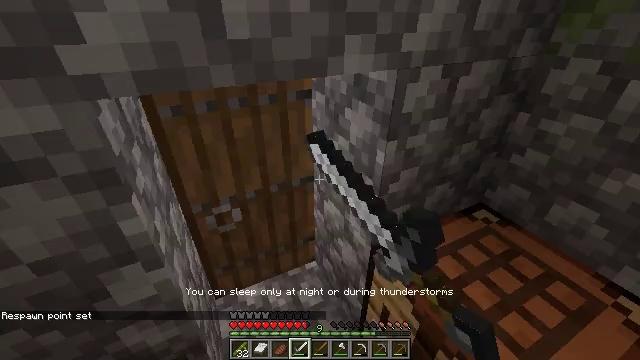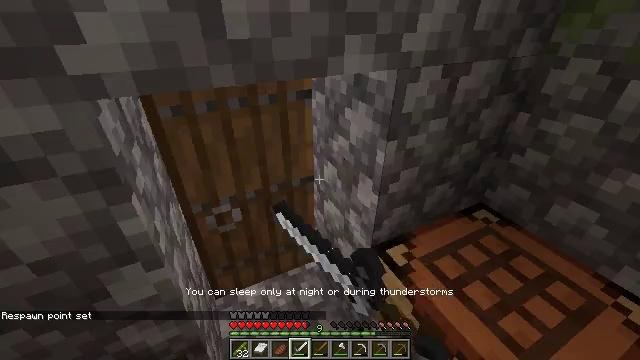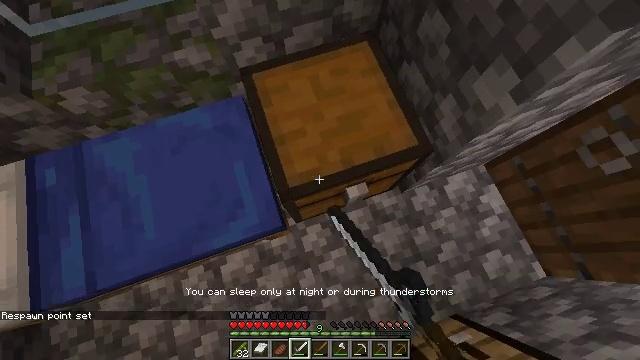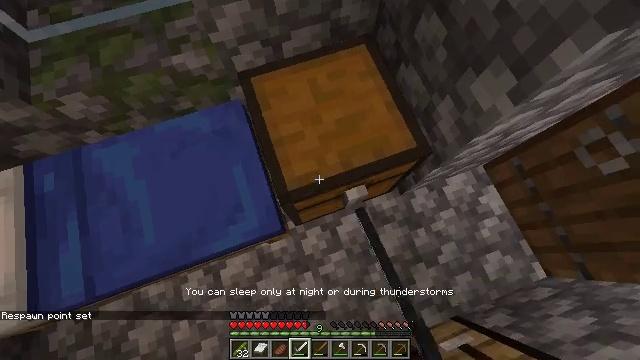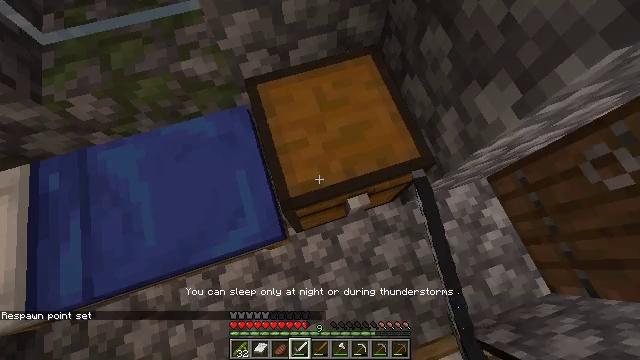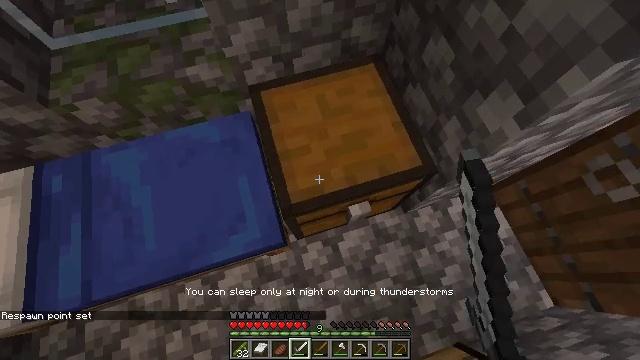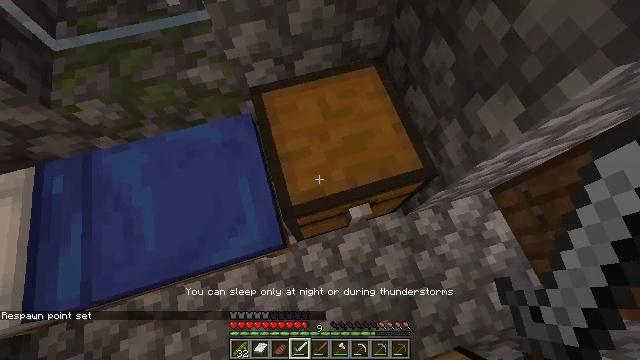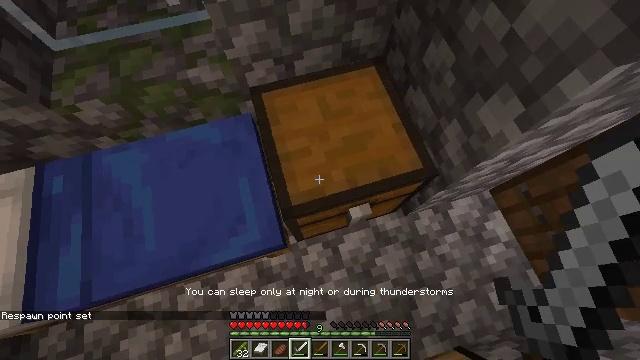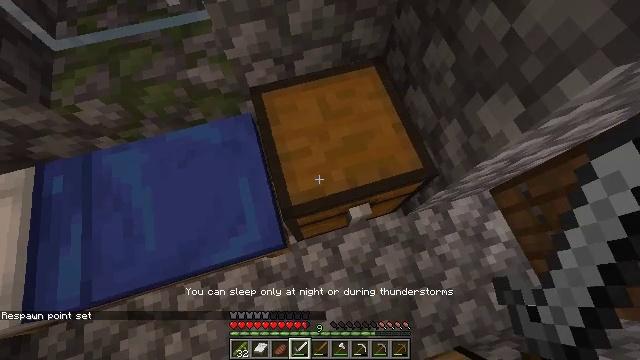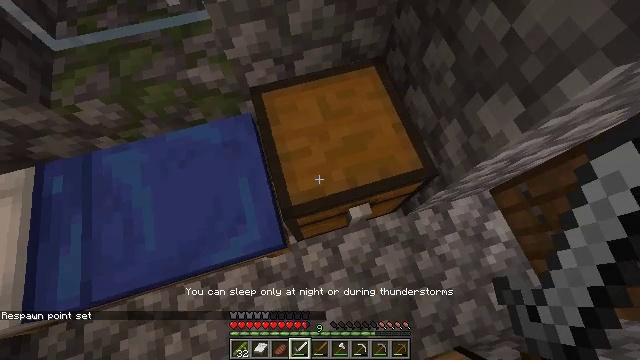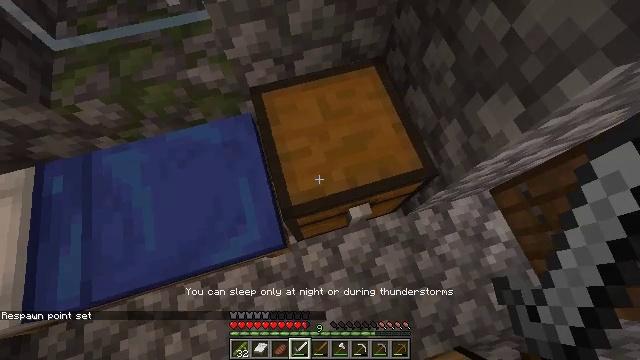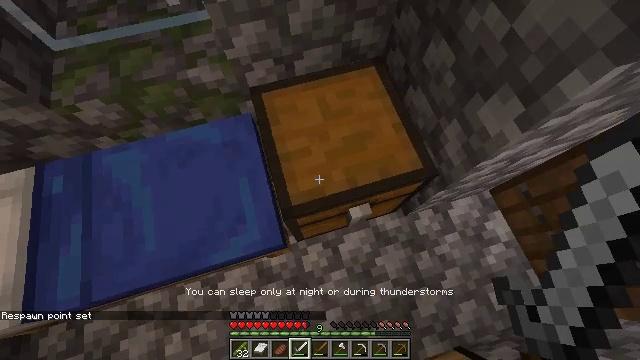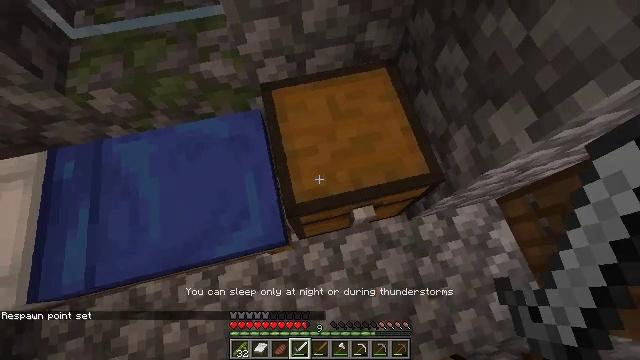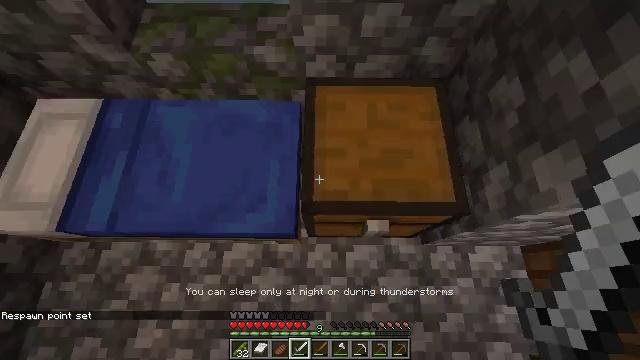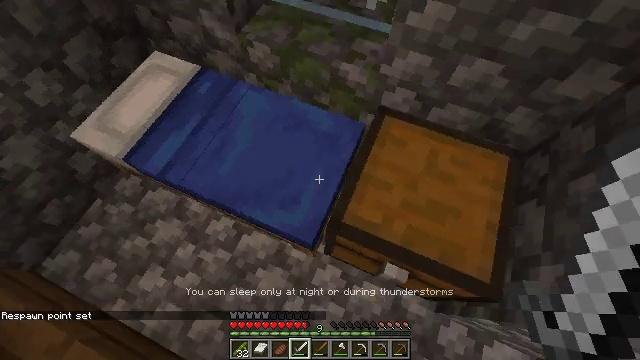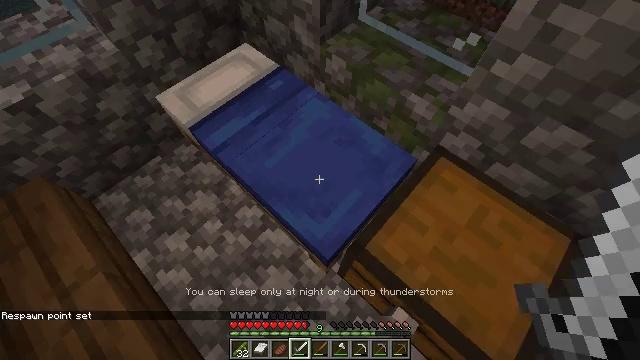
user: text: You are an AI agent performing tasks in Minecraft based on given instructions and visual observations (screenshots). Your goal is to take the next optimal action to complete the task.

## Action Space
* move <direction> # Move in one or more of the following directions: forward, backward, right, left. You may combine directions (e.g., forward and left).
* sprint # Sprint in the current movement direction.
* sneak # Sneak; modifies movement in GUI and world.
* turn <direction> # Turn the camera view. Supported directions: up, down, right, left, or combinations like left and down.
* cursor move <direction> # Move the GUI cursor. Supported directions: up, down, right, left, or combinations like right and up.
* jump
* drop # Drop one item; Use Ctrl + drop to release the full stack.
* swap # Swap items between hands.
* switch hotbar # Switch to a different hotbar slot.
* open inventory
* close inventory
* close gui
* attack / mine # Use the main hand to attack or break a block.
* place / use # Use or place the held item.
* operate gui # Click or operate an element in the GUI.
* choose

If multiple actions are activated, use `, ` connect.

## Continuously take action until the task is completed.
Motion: motion action
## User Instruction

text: Collect potatoes from the garden.
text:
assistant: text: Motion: use / place
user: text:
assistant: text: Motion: turn left and down
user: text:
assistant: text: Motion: no_op
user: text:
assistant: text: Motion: turn left and up
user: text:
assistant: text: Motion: turn left and up
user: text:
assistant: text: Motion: no_op
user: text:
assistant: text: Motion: no_op
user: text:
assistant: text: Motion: no_op
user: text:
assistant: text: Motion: no_op
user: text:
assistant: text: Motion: no_op
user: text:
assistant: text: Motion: no_op
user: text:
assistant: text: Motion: turn left
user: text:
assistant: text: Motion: turn left
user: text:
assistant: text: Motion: turn left and up
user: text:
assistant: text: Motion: turn left and up
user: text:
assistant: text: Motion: turn left
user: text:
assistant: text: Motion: no_op
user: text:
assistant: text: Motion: no_op
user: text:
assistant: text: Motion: use / place
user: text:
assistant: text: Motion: use / place
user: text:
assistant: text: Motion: use / place
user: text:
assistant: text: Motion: use / place
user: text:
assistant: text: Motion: no_op
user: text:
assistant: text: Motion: no_op
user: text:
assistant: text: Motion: no_op
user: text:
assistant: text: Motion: no_op
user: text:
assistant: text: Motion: no_op
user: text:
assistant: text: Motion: no_op
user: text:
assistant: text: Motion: no_op
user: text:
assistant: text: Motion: no_op